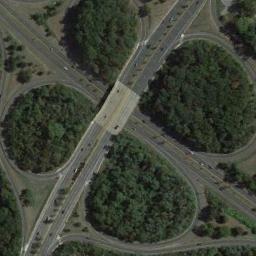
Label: overpass